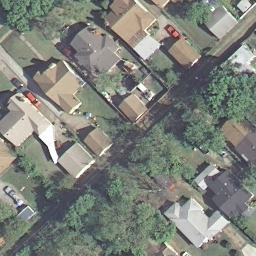
Label: residential